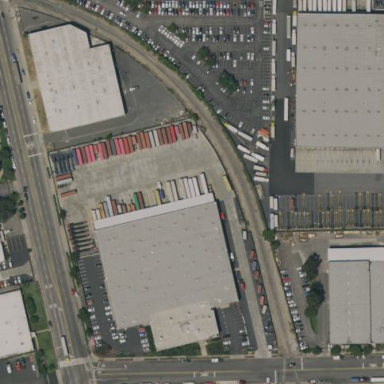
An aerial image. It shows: Warehouse building.